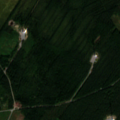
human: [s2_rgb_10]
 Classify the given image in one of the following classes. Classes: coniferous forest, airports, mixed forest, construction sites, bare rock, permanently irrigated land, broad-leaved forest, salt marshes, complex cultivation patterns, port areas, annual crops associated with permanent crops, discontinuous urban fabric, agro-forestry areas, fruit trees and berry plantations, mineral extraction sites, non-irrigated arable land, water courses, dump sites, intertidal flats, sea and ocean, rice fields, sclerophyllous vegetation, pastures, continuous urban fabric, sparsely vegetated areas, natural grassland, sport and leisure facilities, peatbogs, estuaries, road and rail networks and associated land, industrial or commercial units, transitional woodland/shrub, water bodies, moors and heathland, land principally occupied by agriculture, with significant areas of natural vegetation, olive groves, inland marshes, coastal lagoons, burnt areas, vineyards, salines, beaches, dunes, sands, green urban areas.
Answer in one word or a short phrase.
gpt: coniferous forest, mixed forest